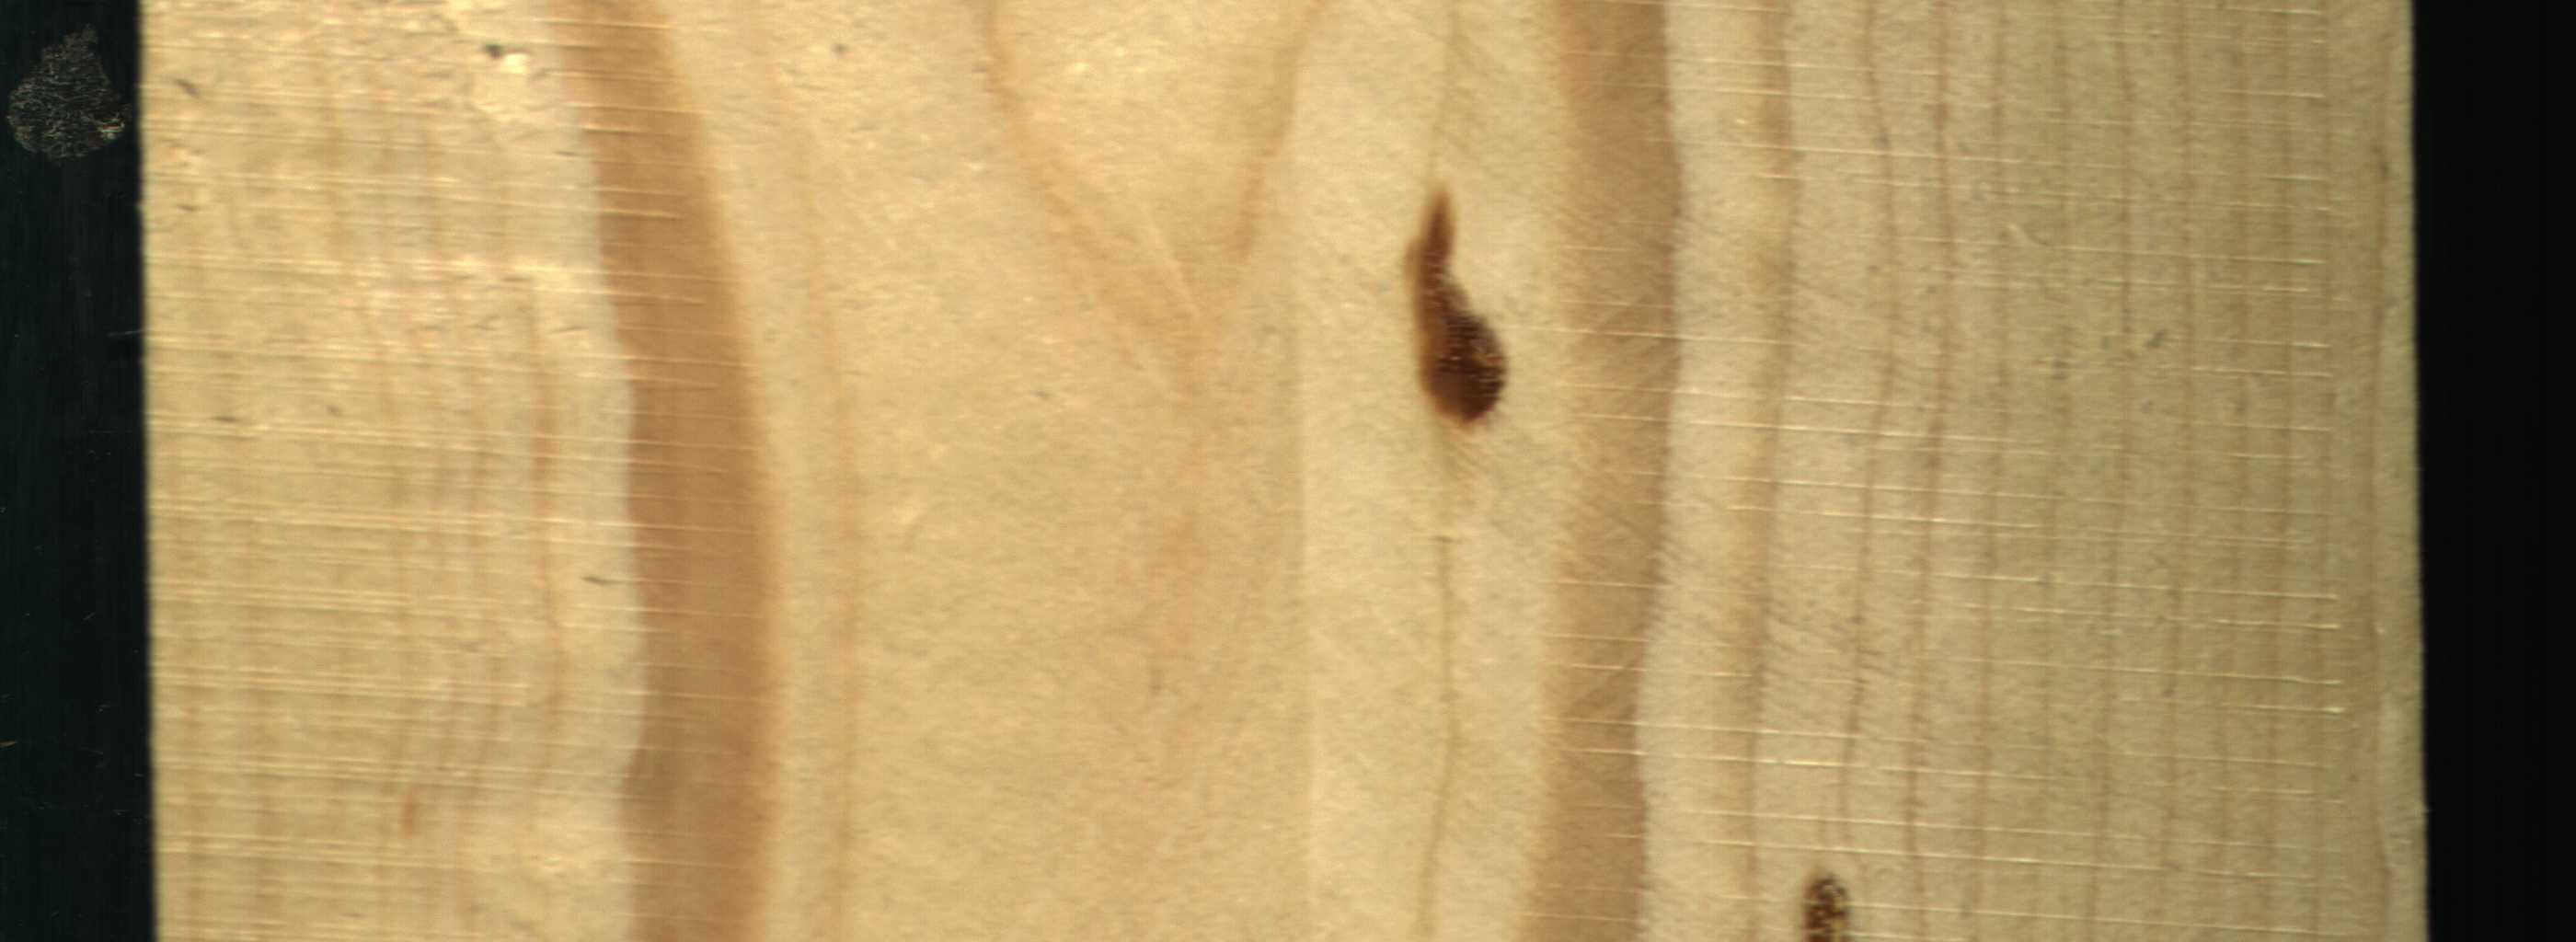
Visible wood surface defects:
resin
resin